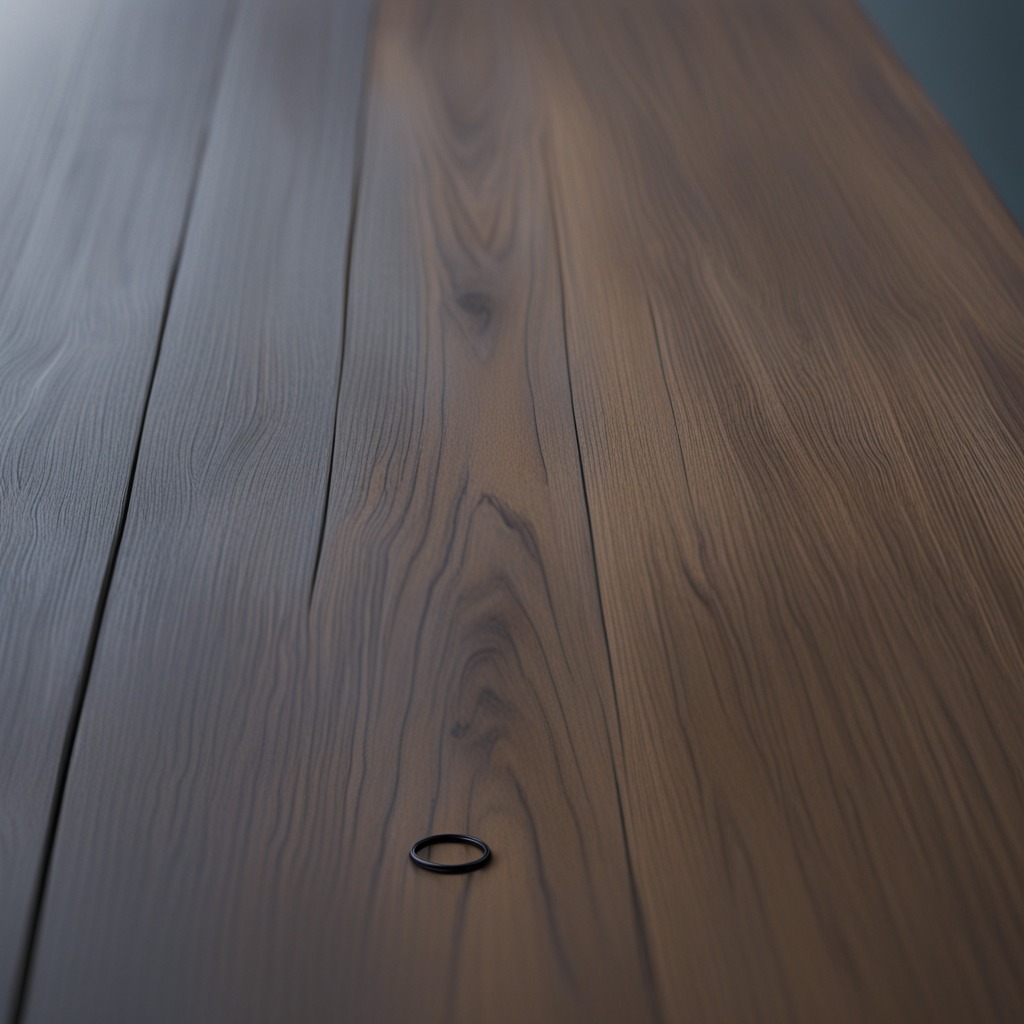
A rubber O-ring is lying on the old table in the garage.